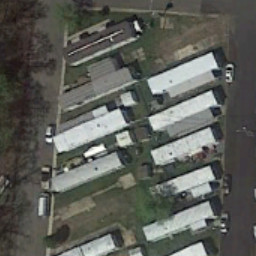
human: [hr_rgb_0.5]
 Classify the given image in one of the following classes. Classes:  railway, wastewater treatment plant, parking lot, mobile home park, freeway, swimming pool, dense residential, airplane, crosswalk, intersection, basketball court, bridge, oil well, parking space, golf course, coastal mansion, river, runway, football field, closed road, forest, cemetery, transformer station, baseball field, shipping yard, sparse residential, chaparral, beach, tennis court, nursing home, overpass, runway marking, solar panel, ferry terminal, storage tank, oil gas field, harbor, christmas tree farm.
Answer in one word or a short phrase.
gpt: mobile home park